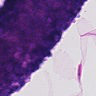
Metastatic tissue present: no